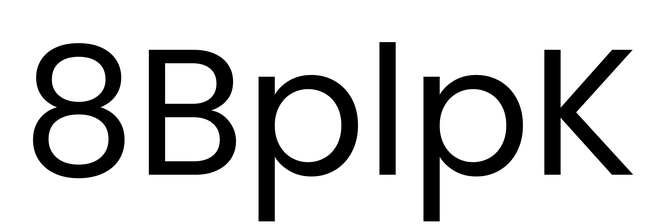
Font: Poppins-Regular